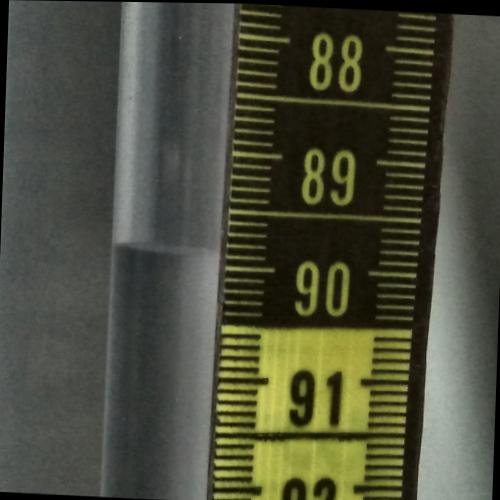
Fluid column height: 89.9 cm